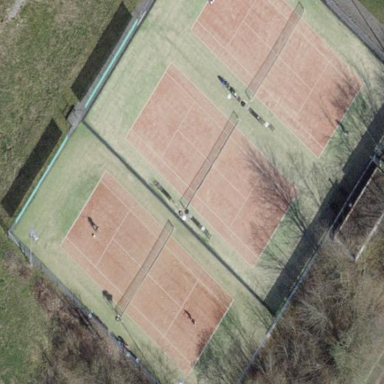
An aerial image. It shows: Tennis court in leisure pitch.